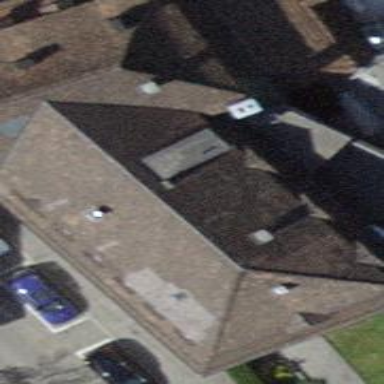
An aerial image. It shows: The building has mansard roof made of roof tiles.